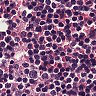
Metastatic tissue present: no